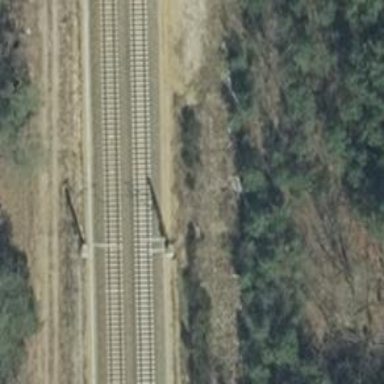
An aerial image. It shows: Milestone along the railway track with catenary mast.